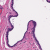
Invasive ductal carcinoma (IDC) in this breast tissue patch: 0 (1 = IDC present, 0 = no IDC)